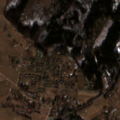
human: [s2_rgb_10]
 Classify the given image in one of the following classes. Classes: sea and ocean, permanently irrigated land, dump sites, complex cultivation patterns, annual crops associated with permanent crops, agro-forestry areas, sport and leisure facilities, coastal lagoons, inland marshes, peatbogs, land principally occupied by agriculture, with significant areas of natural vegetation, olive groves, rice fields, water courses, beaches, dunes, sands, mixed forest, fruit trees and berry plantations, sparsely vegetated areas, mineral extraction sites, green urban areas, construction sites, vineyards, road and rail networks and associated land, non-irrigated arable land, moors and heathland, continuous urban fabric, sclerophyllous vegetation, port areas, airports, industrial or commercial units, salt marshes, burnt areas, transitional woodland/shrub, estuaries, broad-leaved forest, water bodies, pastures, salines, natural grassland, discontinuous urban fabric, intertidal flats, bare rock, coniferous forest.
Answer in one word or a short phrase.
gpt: discontinuous urban fabric, non-irrigated arable land, pastures, complex cultivation patterns, coniferous forest, mixed forest, transitional woodland/shrub